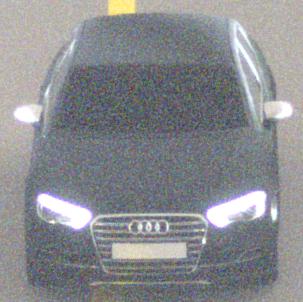
Make: Audi
Model: S3
Detailed model: 8V
Model produced from: 2013
Model produced until: 2020
Doors: 4
Color: black
Road condition: dry road
Daytime: midday
Contrast: medium contrast